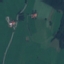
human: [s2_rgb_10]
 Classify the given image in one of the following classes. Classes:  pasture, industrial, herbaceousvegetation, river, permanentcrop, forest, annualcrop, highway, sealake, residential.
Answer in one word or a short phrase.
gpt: Pasture